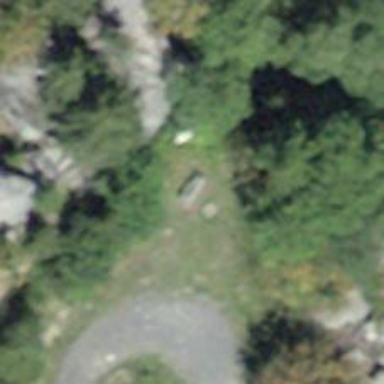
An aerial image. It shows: Bench.